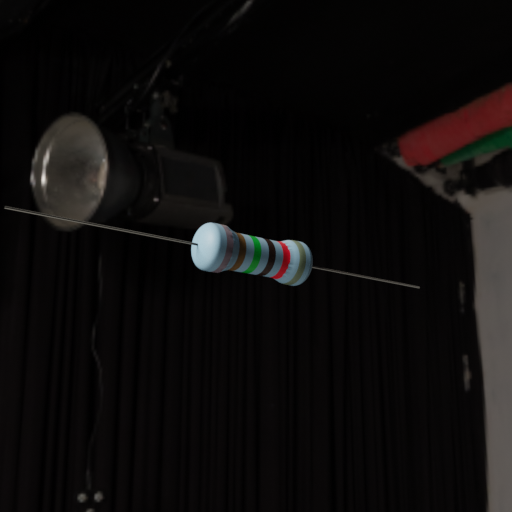
Resistor colour bands (in order): gray, brown, green, black, red, gray